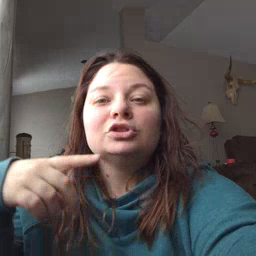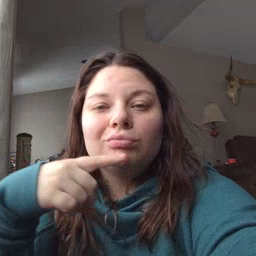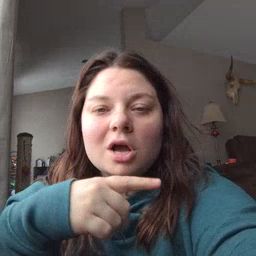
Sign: toothbrush